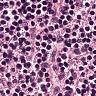
Metastatic tissue present: no